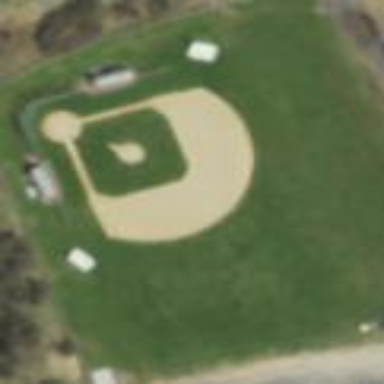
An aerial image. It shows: Baseball pitch for leisure land activities.